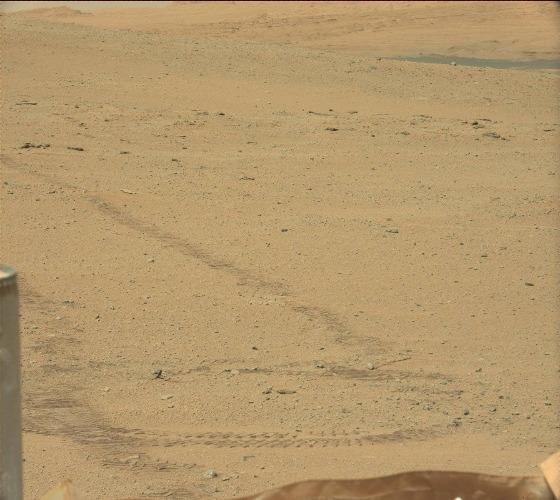
Terrain classes present: Background, Gravel / Sand / Soil, Sky / Distant Mountains, Track